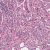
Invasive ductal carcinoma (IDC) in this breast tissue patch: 1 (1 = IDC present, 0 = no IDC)